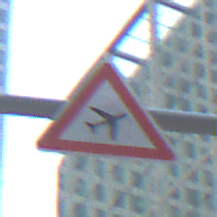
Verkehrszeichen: FlugbetriebLinks
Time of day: MorningAfternoon
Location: Outdoor (Urban)
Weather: PartlyCloudy
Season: NotSpecified
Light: Natural